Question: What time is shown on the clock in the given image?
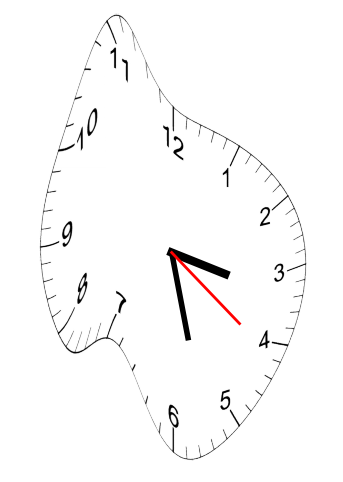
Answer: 03:27:21